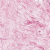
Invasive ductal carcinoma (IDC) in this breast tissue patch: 0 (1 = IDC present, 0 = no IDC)